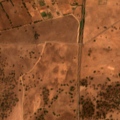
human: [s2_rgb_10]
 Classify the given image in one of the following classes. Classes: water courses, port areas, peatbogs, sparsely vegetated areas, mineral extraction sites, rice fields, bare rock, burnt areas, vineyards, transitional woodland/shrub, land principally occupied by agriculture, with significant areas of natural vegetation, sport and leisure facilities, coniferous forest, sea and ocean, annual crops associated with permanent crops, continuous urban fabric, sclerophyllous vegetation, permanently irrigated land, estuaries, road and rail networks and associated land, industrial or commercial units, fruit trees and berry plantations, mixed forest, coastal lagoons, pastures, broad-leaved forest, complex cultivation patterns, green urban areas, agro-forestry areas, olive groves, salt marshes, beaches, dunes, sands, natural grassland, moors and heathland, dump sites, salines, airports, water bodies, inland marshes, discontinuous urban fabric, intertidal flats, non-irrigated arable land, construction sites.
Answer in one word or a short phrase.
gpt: non-irrigated arable land, pastures, complex cultivation patterns, agro-forestry areas